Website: slack
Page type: payment
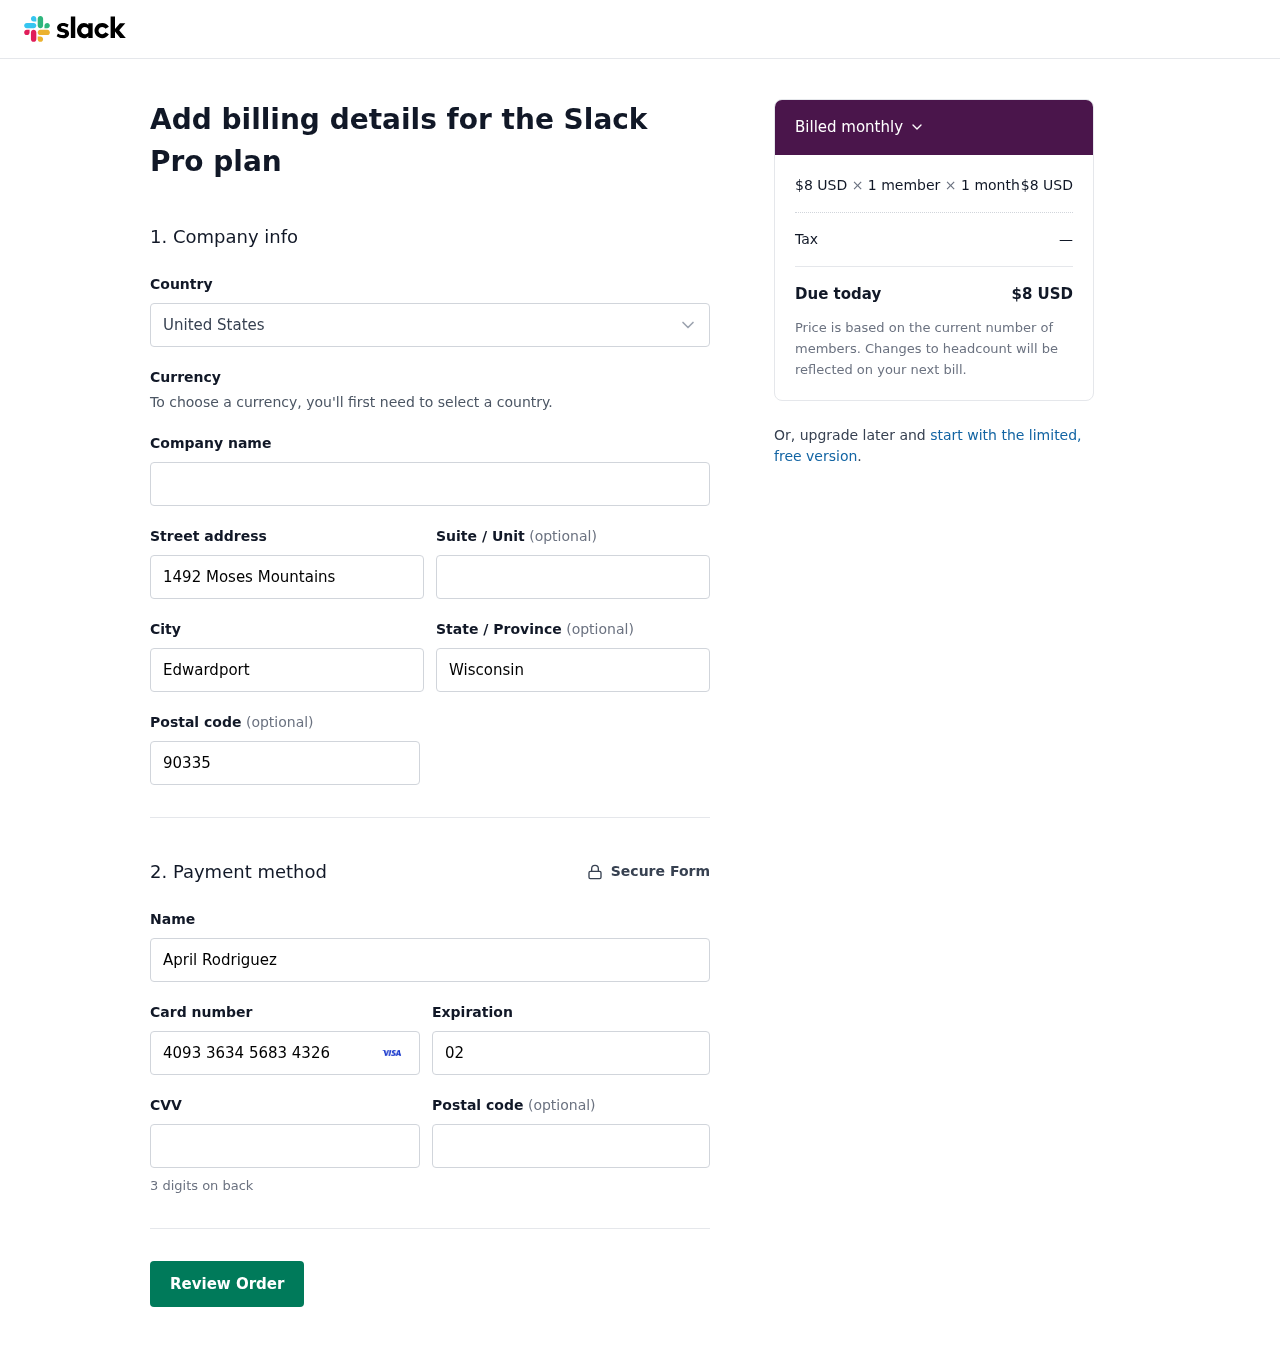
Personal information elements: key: PII_COUNTRY
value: United States
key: PII_STREET
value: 1492 Moses Mountains
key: PII_CITY
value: Edwardport
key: PII_STATE
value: Wisconsin
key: PII_POSTCODE
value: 90335
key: PII_FULLNAME
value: April Rodriguez
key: PII_CARD_NUMBER
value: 4093 3634 5683 4326
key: PII_CARD_EXPIRY
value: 02/26
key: PII_CARD_CVV
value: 780
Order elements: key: ORDER_PRICE_PER_MEMBER
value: $8 USD
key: ORDER_NUM_MEMBERS
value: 1 member
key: ORDER_NUM_MONTHS
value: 1 month
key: ORDER_SUBTOTAL
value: $8 USD
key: ORDER_TAX
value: —
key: ORDER_TOTAL
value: $8 USD